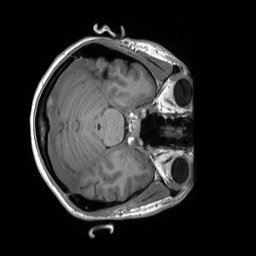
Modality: T1w
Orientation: axial
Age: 29
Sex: female
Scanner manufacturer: siemens
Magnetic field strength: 3 T
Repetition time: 1.8 s
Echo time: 0.00232 s